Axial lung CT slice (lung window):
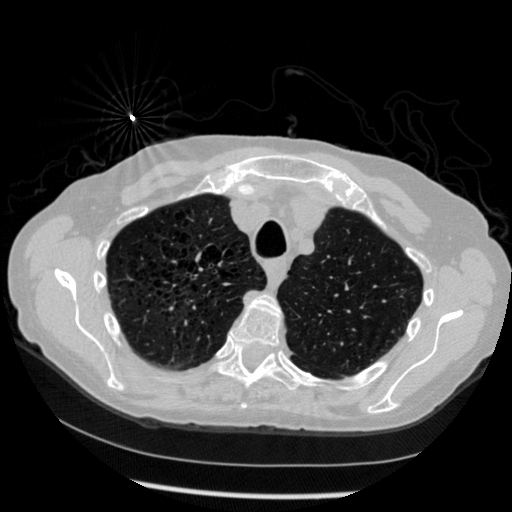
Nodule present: no